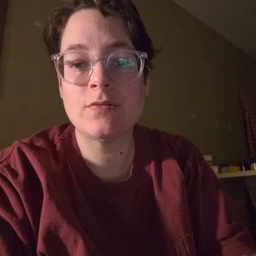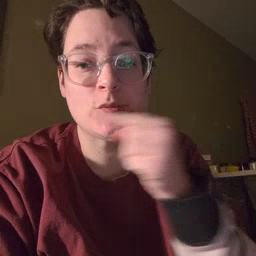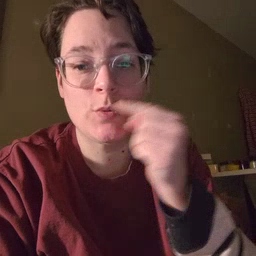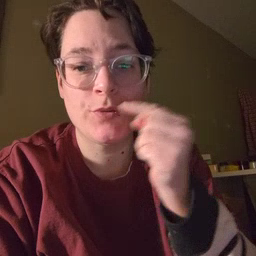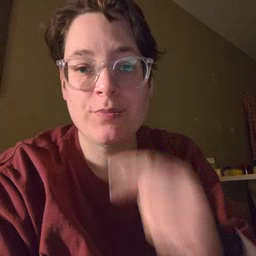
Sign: toothbrush